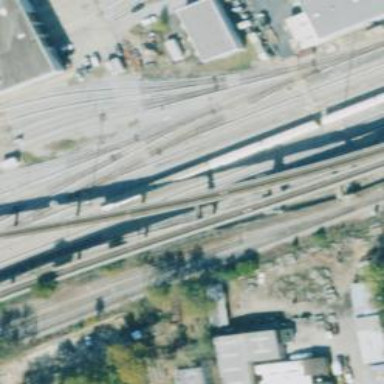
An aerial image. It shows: Yard area with electrified rail tracks.